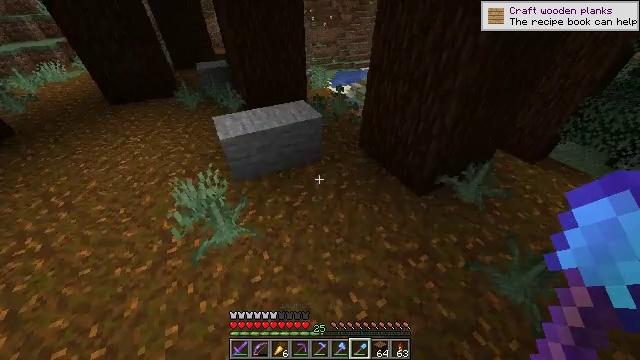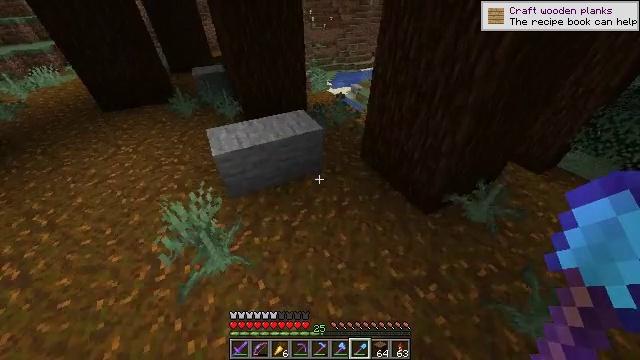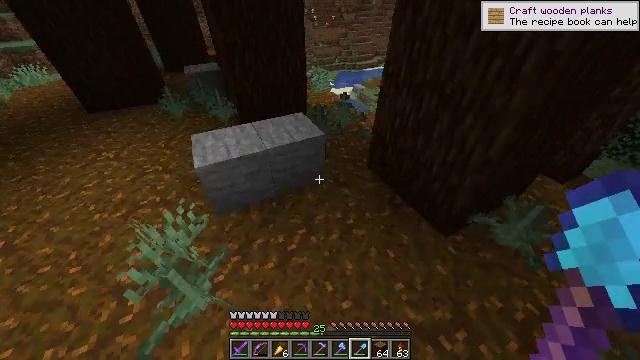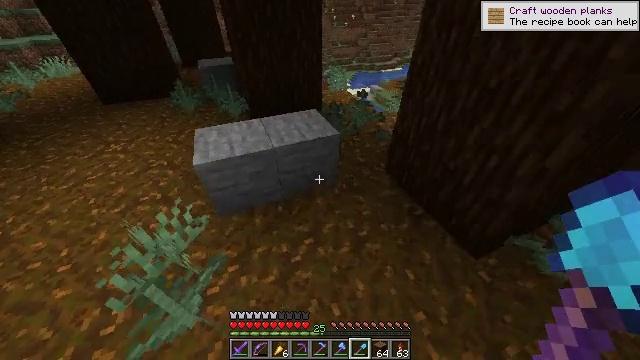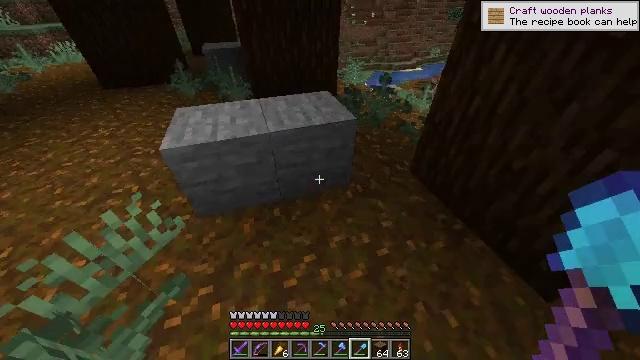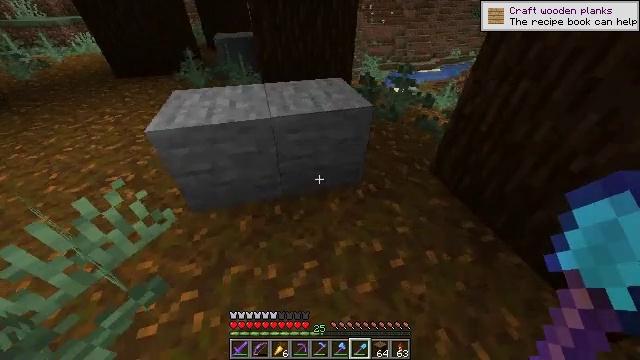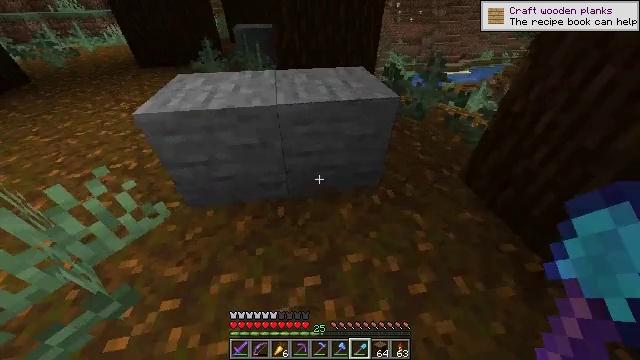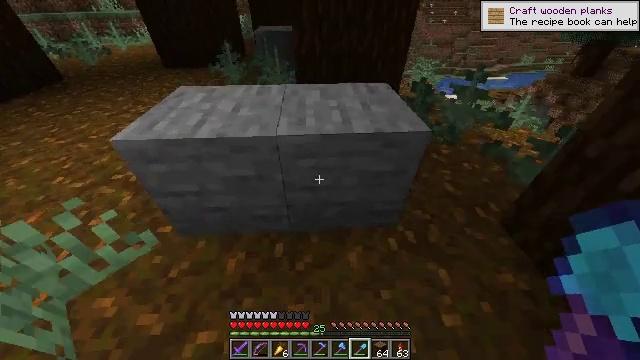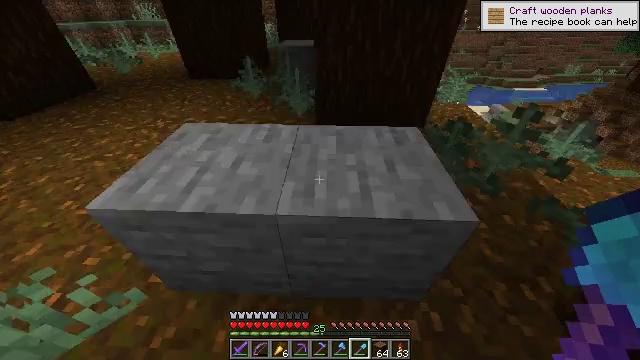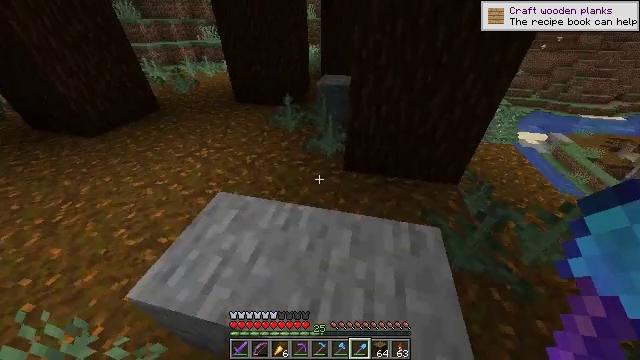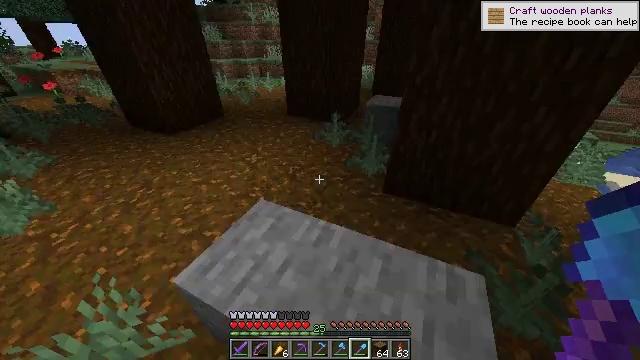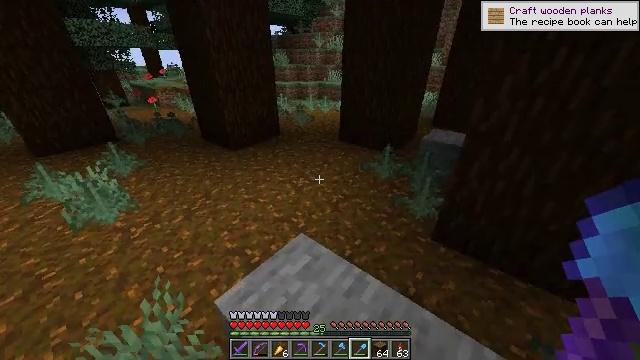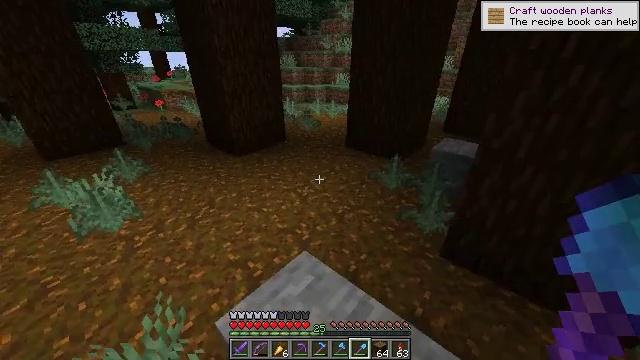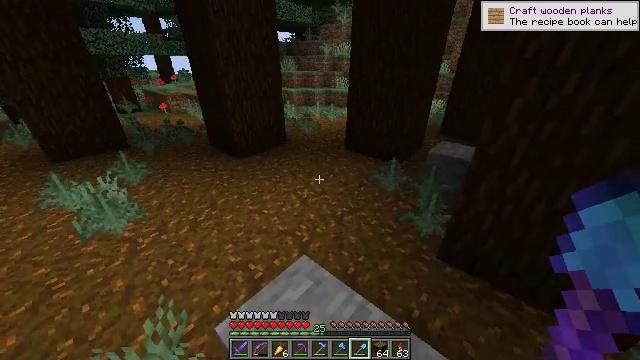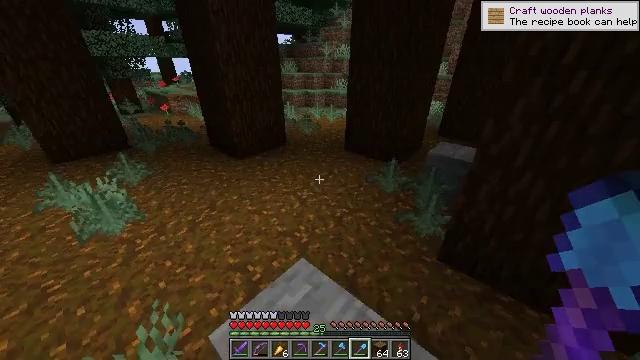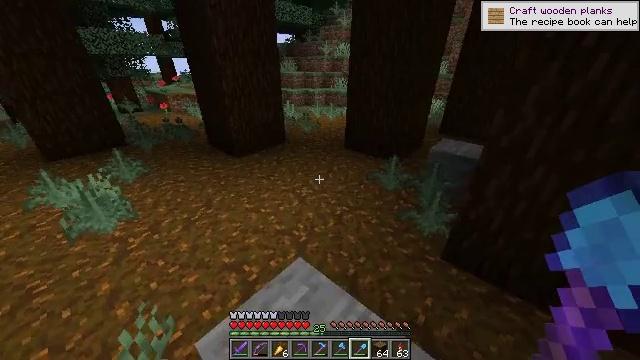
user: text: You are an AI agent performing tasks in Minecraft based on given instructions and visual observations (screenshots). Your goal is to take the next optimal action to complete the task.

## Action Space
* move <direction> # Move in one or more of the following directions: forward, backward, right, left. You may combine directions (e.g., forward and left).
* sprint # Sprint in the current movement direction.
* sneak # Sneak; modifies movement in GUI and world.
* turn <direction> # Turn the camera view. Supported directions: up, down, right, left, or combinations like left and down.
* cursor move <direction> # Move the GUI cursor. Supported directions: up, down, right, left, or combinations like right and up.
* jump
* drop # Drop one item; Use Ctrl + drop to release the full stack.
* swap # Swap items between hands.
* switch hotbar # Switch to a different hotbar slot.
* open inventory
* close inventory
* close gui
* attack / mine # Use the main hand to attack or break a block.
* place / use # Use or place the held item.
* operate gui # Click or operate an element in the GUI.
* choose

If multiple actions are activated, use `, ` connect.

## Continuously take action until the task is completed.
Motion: motion action
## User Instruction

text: Collect the large fern.
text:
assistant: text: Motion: move forward, sprint
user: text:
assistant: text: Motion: move forward, sprint
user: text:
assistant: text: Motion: move forward, sprint, turn left
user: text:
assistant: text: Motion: move forward, sprint, turn left
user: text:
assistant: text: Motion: move forward, sprint, turn left
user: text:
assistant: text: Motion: move forward, sprint, turn left
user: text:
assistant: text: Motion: move forward, sprint, turn left
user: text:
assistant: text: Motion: move forward, sprint, turn left, jump
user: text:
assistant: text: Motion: move forward, sprint, turn left and up, jump
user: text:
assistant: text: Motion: move forward, sprint, turn left and up, jump
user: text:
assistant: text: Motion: move forward, sprint, turn left and up, jump
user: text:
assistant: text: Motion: move forward, sprint, turn left
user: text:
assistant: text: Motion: move forward, sprint
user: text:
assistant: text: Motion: move forward, sprint
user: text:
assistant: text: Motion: move forward, sprint
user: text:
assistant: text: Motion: move forward, sprint
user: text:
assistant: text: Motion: move forward, sprint
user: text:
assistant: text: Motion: move forward, sprint, turn right
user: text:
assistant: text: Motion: move forward, sprint, turn right and down
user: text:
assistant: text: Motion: move forward, sprint, turn right and down, jump
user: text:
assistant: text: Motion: move forward, sprint, jump
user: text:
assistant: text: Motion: move forward, sprint, jump
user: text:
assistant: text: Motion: move forward, sprint, jump
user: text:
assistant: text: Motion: move forward, sprint
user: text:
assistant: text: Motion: move forward, sprint
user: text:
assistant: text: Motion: move forward, sprint
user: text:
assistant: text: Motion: move forward, sprint, turn right
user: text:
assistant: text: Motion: move forward, sprint, turn right and up
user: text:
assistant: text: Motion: move forward, sprint, turn right
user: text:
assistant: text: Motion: move forward, sprint